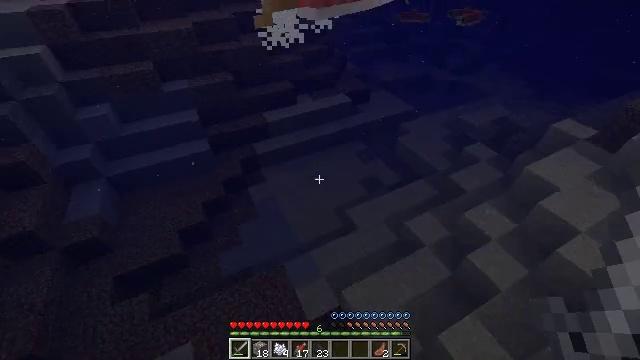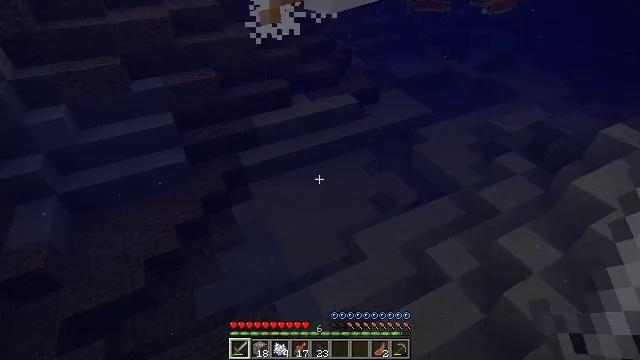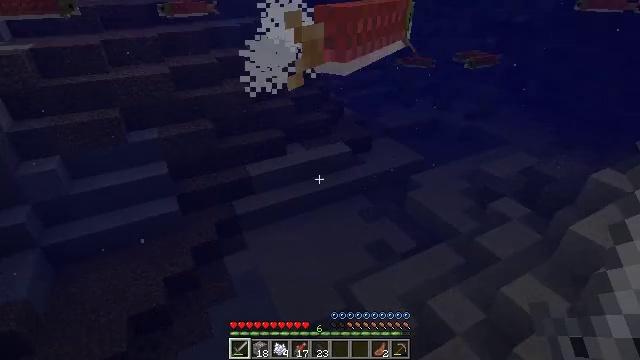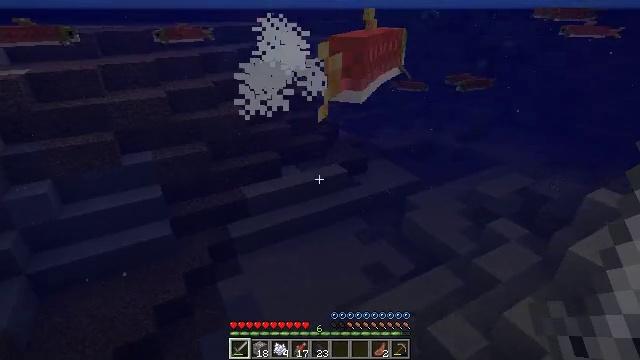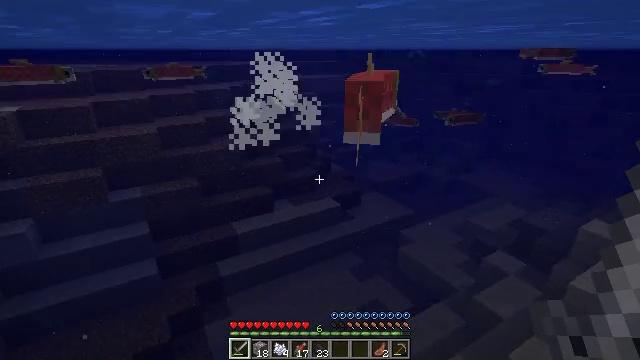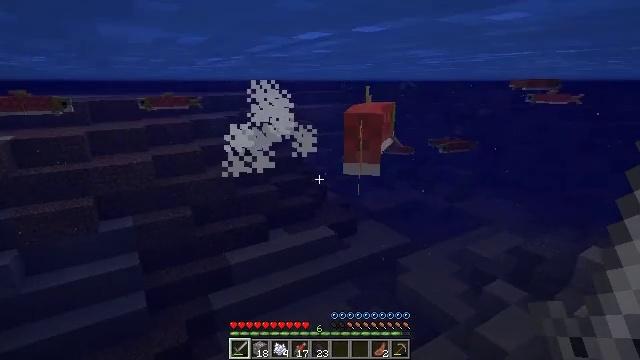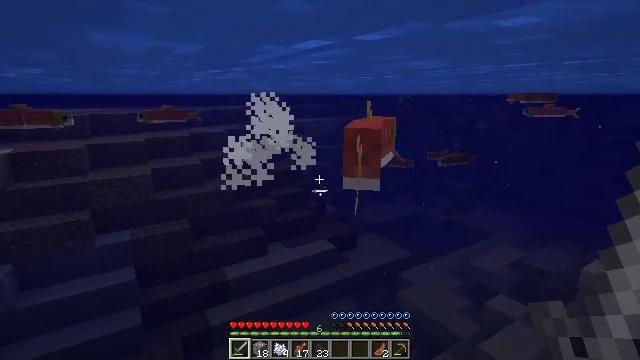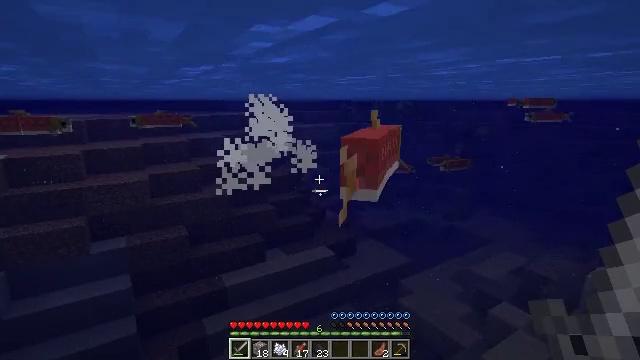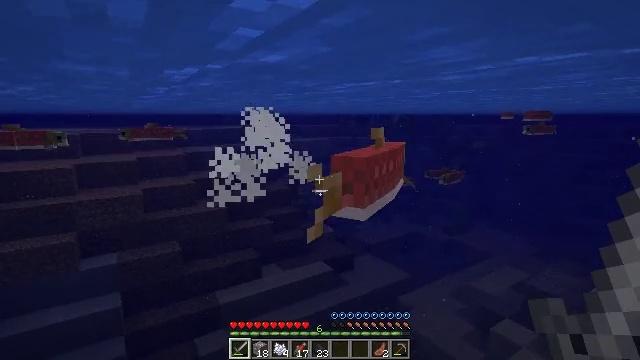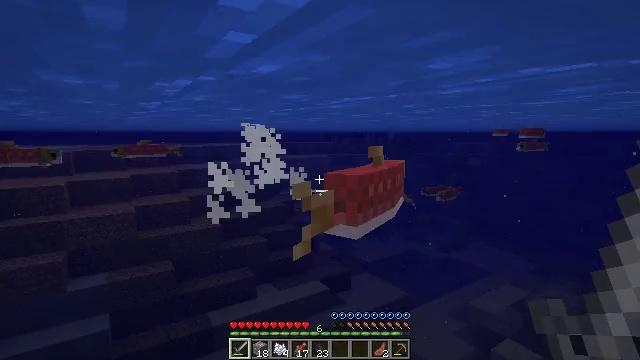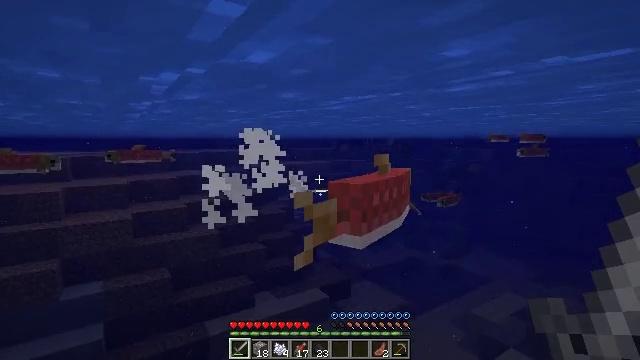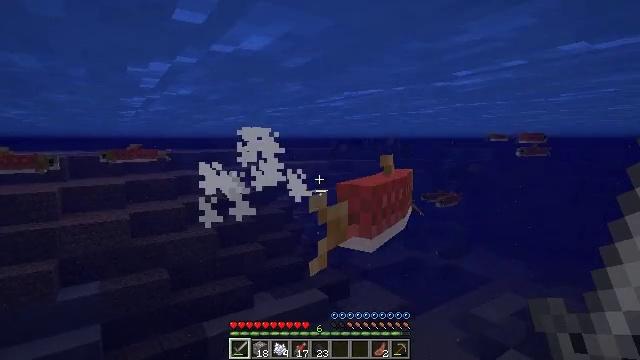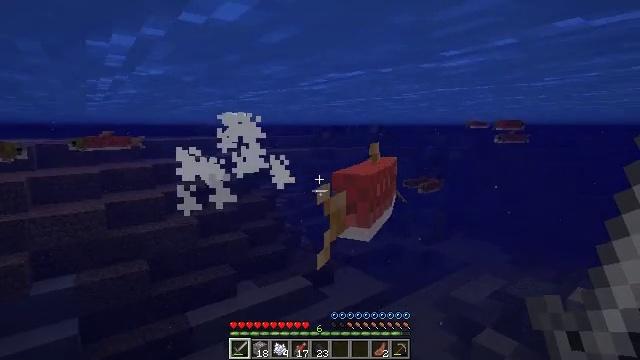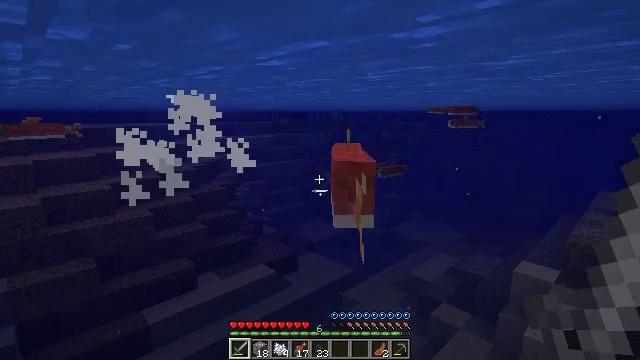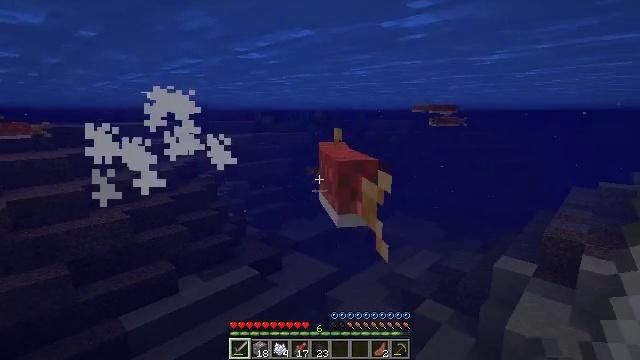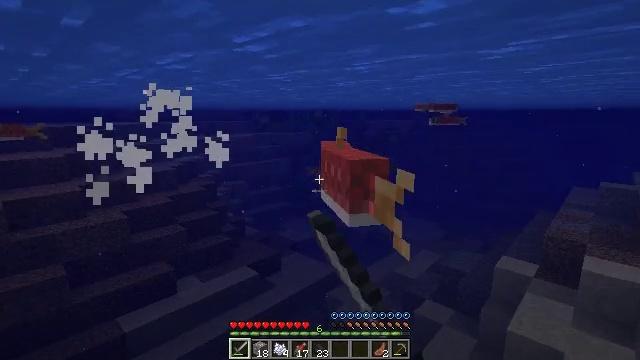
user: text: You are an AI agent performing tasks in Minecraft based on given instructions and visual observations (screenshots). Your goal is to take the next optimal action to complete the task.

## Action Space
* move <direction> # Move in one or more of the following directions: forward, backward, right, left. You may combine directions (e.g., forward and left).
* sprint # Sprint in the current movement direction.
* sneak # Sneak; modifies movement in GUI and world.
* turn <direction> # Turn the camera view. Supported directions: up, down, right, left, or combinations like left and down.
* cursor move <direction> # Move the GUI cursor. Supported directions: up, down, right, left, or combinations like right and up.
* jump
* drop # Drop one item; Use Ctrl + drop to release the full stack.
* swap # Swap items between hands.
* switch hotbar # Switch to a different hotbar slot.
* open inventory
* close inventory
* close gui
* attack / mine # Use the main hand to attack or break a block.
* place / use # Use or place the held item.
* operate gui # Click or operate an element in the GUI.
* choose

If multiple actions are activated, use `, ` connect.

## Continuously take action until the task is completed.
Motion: motion action
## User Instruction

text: Fish and kill the salmon.
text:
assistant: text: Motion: move forward, turn up
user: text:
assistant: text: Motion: move forward, turn right and up
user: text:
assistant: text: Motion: move forward, turn up
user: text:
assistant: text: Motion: move forward, turn right and up
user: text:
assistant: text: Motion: move forward, turn up
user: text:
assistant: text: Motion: move forward, turn up
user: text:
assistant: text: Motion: move forward, turn up
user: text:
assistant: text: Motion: move forward, turn up
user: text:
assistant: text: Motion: move forward, turn up
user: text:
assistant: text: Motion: move forward, turn up
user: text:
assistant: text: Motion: move forward
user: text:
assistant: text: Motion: move forward, turn right and down
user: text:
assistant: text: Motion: move forward, turn right and down
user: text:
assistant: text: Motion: move forward, turn right, attack / mine
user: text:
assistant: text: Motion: move forward, attack / mine
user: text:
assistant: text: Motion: move forward, attack / mine
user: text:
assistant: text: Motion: move forward, turn right
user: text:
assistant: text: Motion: move forward
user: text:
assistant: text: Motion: move forward
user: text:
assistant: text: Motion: move forward
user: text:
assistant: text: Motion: move forward
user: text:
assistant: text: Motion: move forward
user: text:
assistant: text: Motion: move forward
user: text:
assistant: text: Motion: move forward
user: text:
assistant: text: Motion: move forward
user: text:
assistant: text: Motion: move forward
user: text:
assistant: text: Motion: move forward, turn up
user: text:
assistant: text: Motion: move forward, turn up
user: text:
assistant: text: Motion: move forward, turn up
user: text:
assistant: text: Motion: move forward, turn right and up